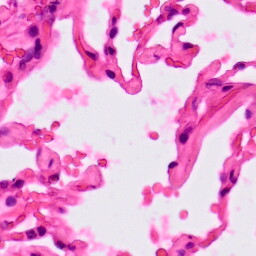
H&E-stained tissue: Lung